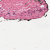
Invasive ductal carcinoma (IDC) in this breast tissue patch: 0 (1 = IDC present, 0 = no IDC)